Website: walmart
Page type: account-selection
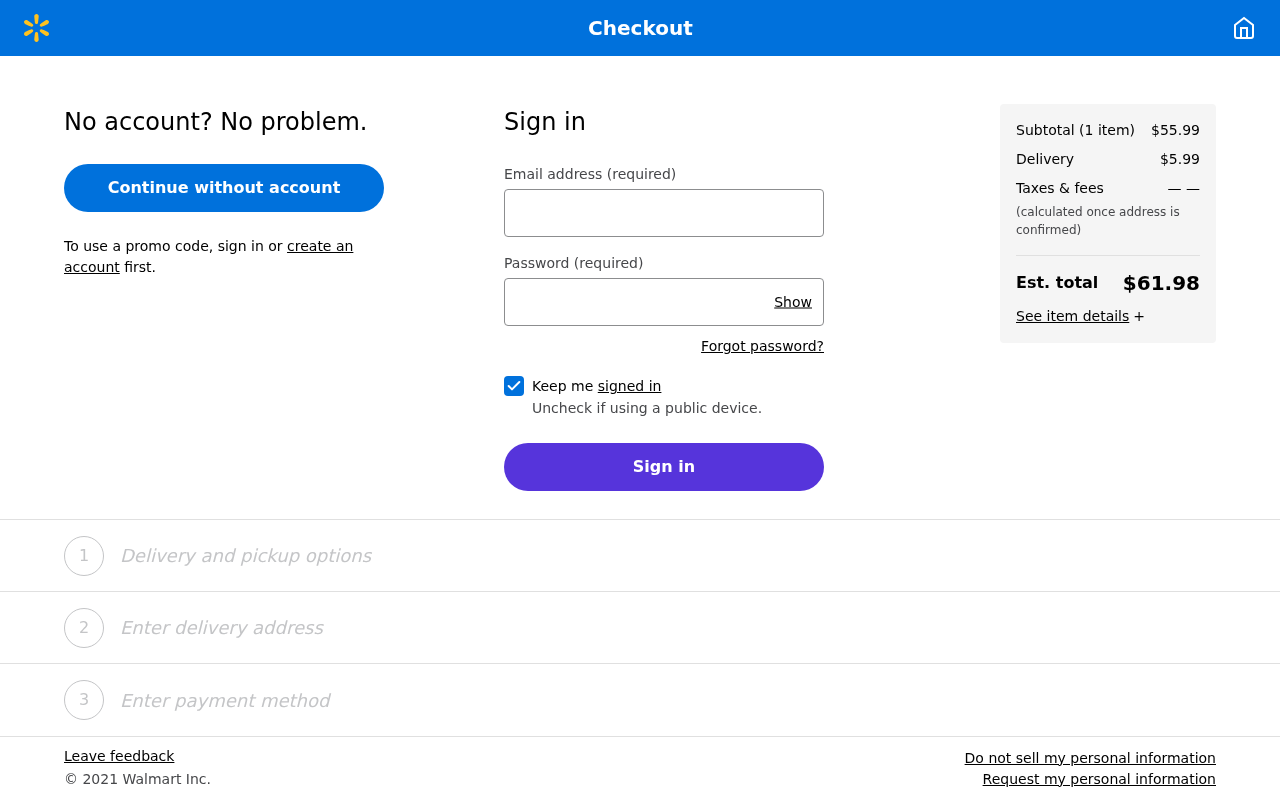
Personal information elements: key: PII_EMAIL
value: amanda.burns@gmail.com
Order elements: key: ORDER_NUM_ITEMS
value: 1
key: ORDER_SUBTOTAL
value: $55.99
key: ORDER_SHIPPING_COST
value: $5.99
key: ORDER_TOTAL
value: $61.98